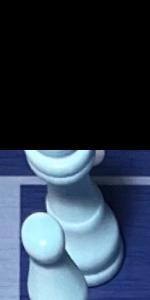
Label: King_White